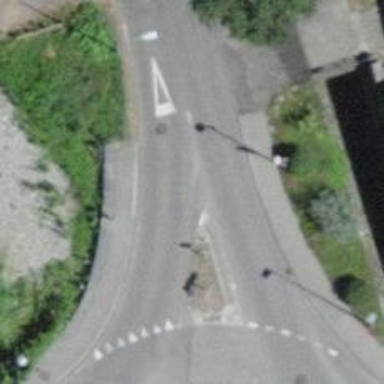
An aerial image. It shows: Zebra crossing on the road.